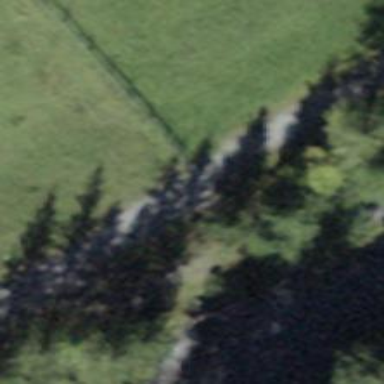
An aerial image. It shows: Gate.